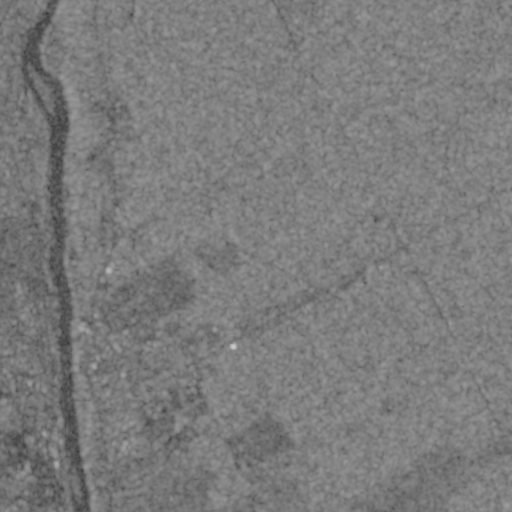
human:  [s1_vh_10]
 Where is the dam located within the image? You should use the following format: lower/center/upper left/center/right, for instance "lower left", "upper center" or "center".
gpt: The dam is located in the lower left of the image.
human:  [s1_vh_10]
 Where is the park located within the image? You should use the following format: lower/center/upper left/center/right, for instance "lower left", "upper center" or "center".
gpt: The park is located in the lower left of the image.
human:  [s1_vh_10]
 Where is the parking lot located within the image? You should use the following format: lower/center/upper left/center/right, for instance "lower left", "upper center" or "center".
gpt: The parking lot is located in the lower left of the image.
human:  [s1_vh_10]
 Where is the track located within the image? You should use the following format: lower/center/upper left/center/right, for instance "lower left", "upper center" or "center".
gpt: The track is located in the lower left of the image.
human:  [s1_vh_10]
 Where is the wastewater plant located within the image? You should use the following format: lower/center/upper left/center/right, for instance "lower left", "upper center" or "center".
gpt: The wastewater plant is located in the upper left of the image.
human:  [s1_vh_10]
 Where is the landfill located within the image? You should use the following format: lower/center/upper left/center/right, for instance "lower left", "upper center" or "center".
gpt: There is no landfill in the image.

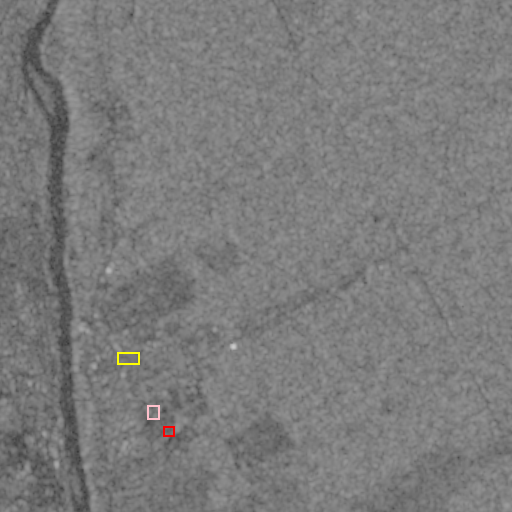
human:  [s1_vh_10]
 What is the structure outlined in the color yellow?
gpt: The structure outlined in yellow is a park.
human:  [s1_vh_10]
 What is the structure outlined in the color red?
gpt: The structure outlined in red is a track.
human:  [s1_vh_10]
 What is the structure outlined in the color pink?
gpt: The structure outlined in pink is a building.
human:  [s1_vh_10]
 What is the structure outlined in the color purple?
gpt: There is no purple outline.